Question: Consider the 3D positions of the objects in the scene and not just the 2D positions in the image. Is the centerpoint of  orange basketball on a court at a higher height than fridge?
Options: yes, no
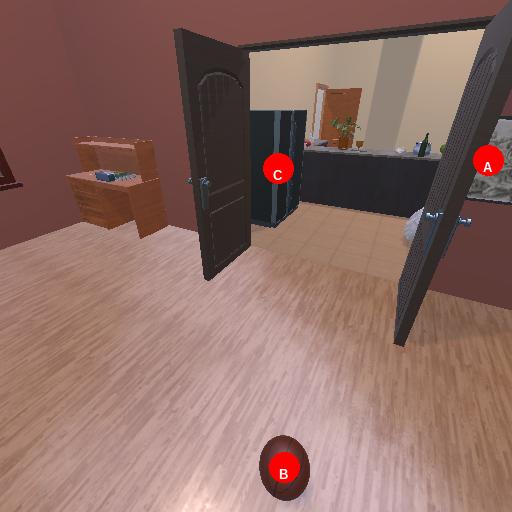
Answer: yes